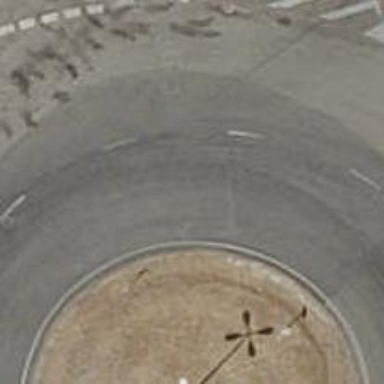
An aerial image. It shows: Residential road with roundabout.